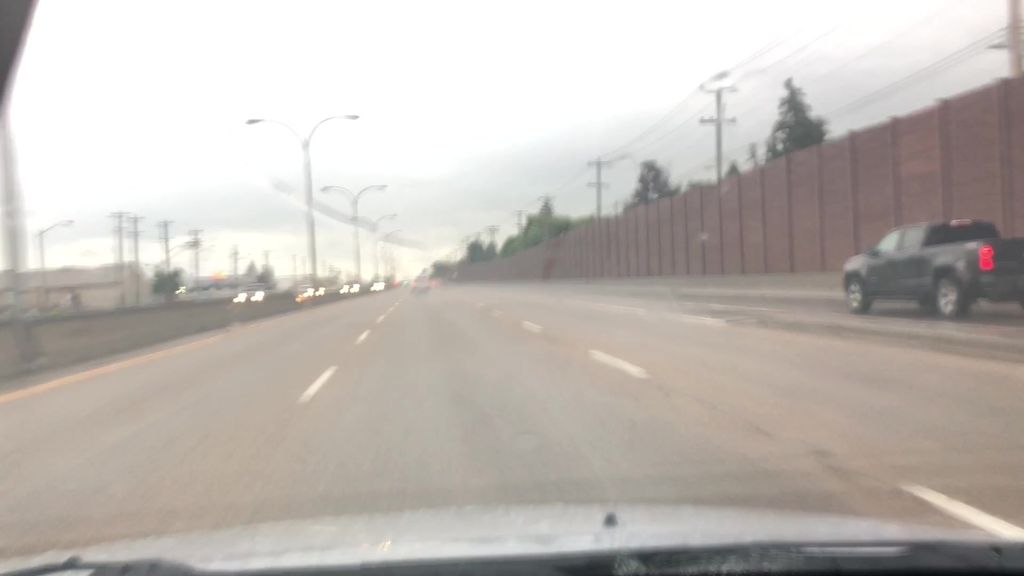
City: edmonton